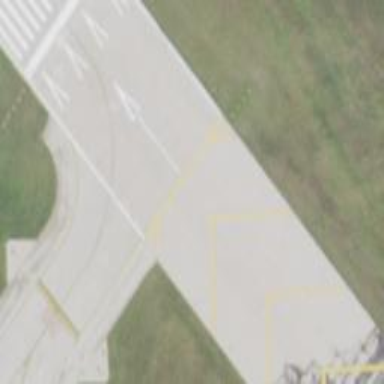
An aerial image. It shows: Displaced threshold runway at the airport.